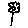
Label: flower